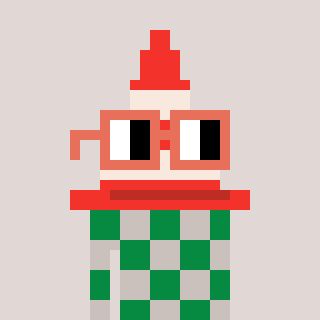
a pixel art character with square orange glasses, a cone-shaped head and a foggrey-colored body on a warm background